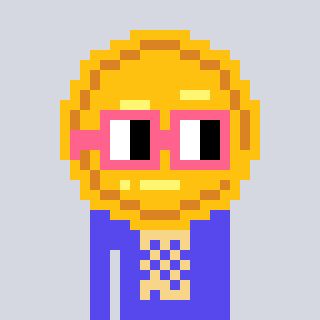
a pixel art character with square pink glasses, a medal-shaped head and a computerblue-colored body on a cool background